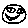
Label: smiley face